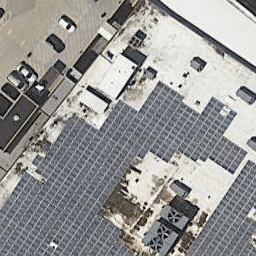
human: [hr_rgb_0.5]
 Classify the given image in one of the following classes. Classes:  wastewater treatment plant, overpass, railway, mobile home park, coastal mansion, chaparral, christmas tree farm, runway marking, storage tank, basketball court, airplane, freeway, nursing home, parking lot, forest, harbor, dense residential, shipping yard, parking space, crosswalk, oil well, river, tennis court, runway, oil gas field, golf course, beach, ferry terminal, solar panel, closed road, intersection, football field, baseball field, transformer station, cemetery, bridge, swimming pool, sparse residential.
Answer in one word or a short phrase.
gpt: solar panel